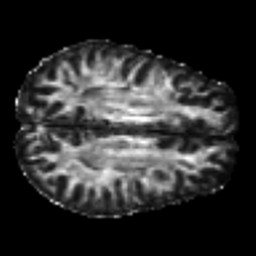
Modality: FA
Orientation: axial
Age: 22
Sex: male
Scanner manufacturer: siemens
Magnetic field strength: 3 T
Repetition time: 7 s
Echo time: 0.0926 s